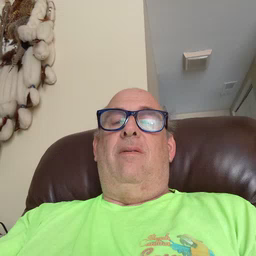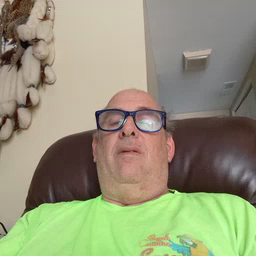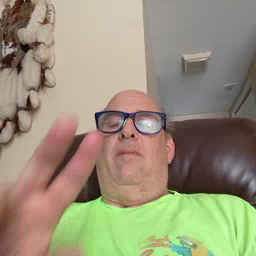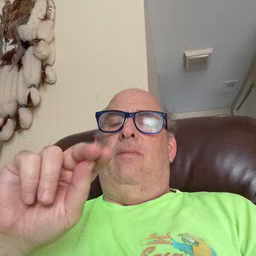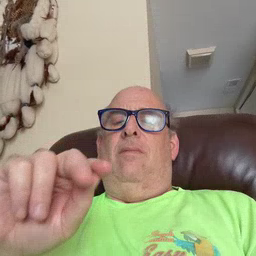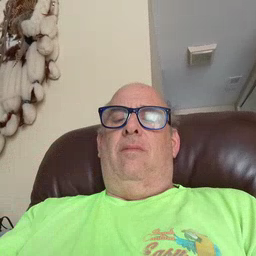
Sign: no